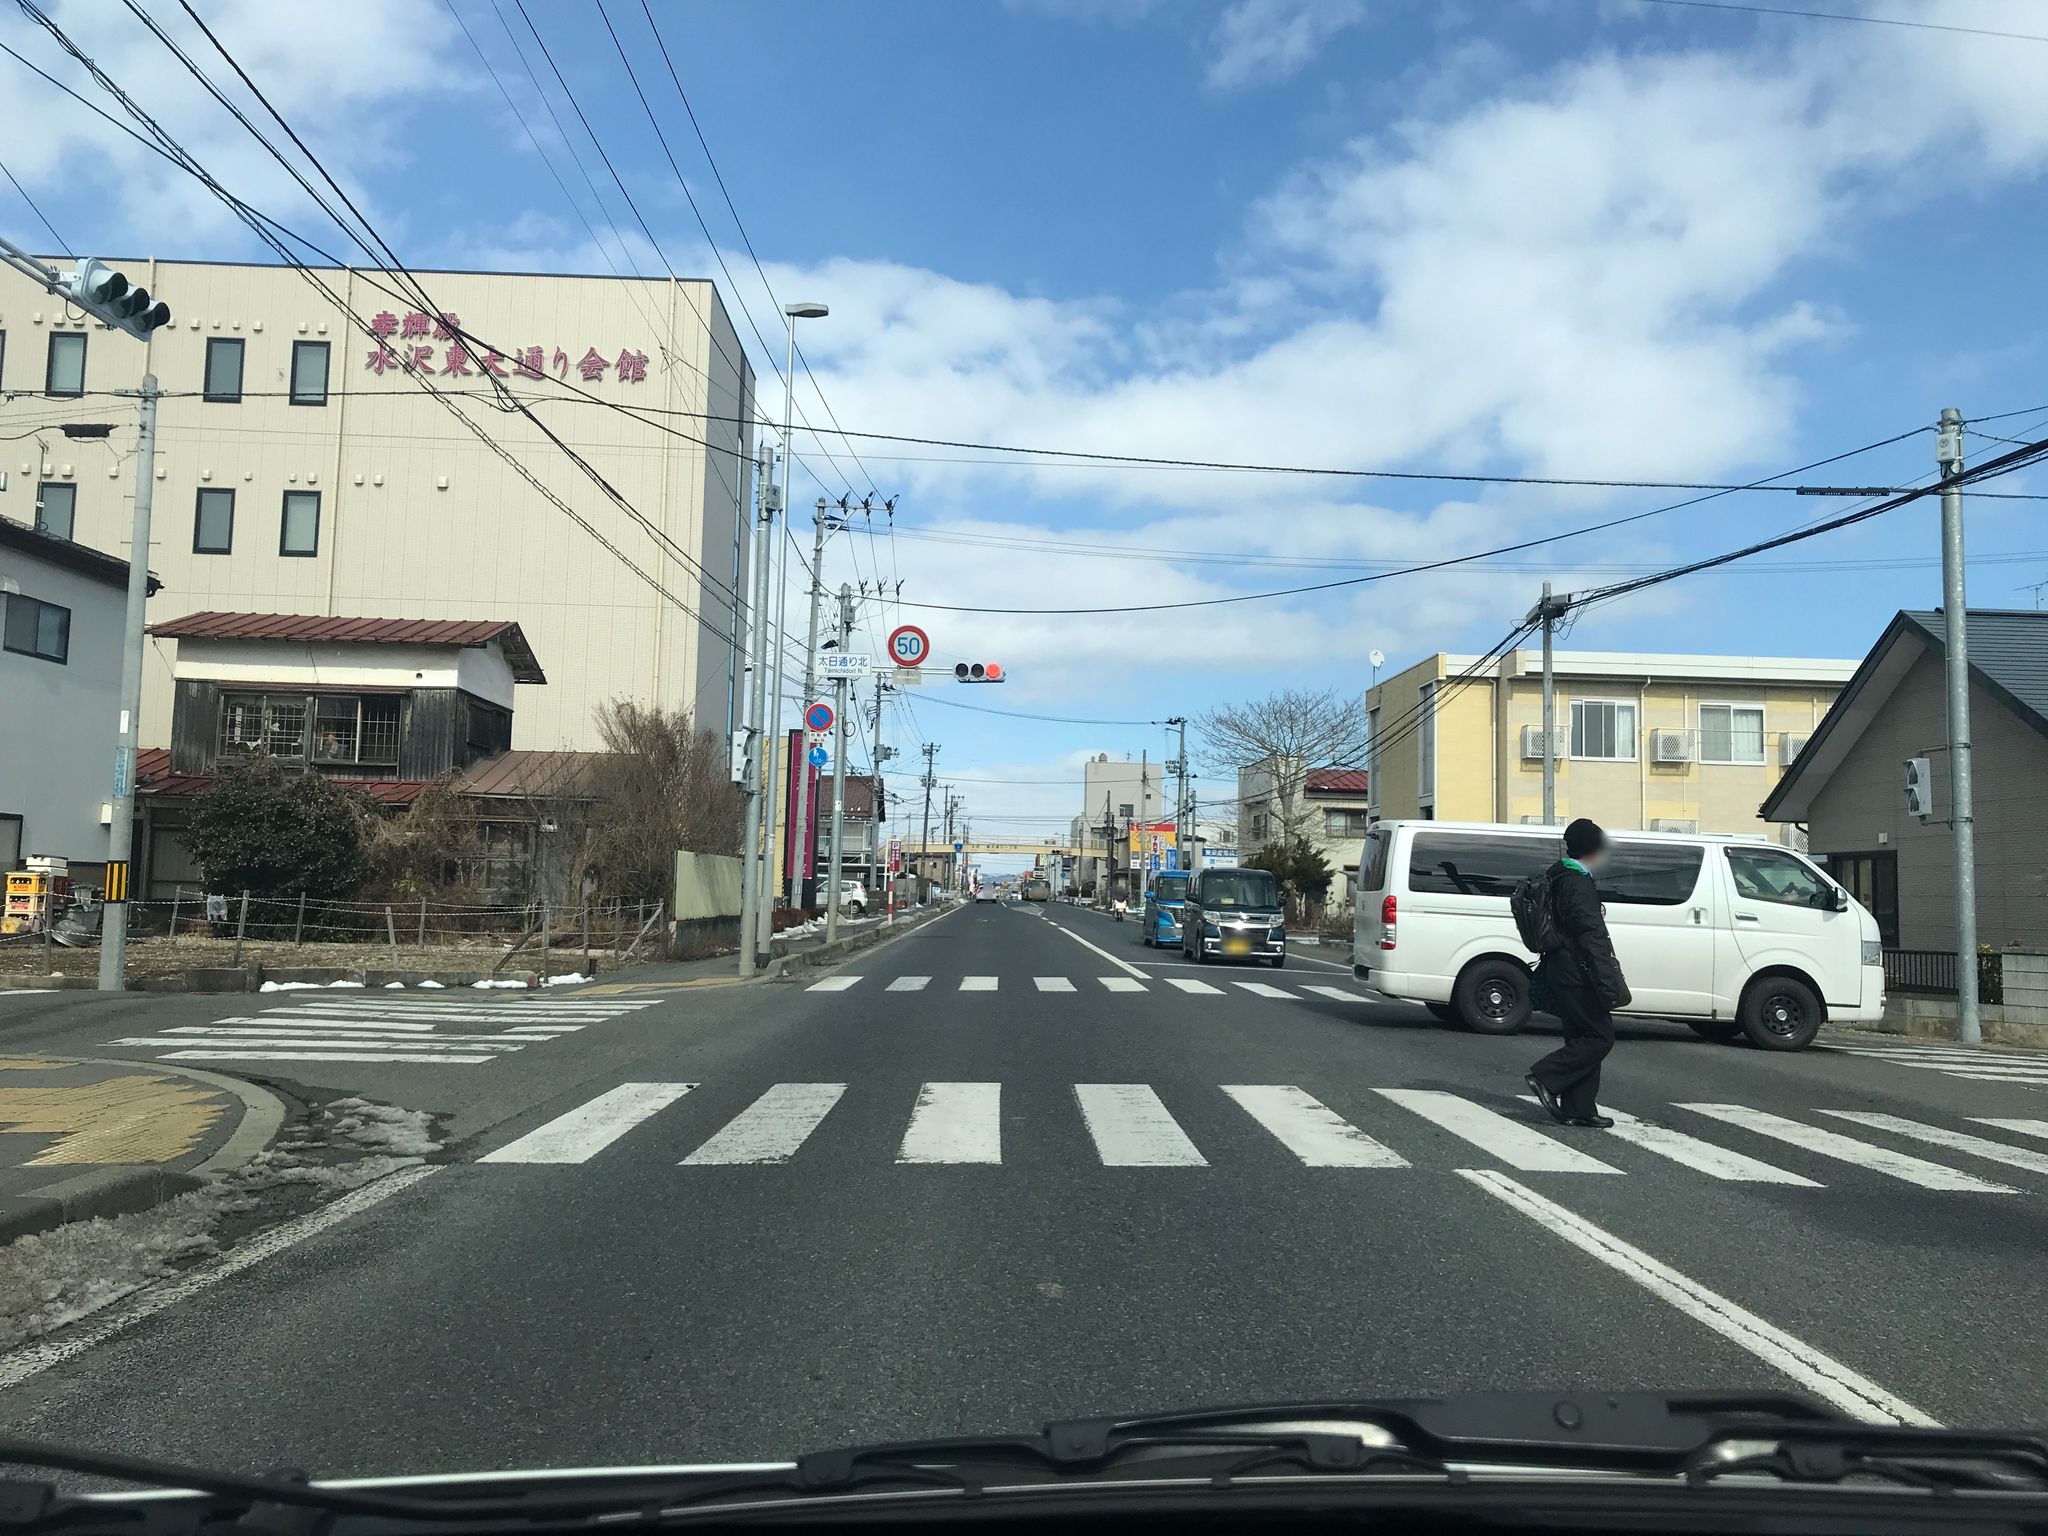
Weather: snowy
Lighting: day
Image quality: good
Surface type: driving surface
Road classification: trunk
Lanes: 2.0
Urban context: semi-dense urban cluster
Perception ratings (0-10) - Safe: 2.53, Lively: 8.15, Beautiful: 2.6, Boring: 5.36, Depressing: 2.28, Wealthy: 5.22